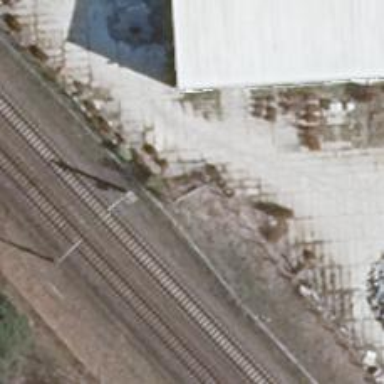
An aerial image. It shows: Abandoned railway.